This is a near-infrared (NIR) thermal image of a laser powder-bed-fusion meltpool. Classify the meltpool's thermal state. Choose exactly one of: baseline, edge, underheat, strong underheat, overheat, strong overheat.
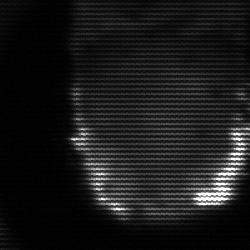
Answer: baseline